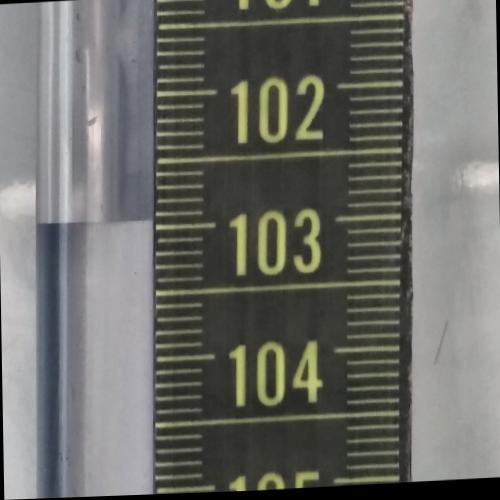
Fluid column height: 103.0 cm